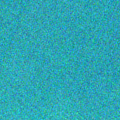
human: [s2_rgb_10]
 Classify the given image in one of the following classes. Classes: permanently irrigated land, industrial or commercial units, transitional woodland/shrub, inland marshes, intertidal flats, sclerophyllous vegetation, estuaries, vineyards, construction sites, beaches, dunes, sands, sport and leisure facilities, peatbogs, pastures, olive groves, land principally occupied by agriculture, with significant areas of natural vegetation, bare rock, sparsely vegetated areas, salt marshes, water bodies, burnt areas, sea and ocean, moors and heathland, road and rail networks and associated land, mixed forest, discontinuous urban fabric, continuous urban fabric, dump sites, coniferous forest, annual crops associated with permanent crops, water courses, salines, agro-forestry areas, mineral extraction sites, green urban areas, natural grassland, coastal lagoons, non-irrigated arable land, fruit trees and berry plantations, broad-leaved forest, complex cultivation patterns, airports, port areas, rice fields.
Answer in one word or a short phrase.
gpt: sea and ocean